Question: i just made this example in jsFiddle for you to understand the issue I'm trying to solve.
I got a draggable box and 3 different areas that are snapped to each-other.
When I start dragging up to put the red box into header, whenever 1px is inside header, header is getting the hoverClass, which is fine... but content shouldn't be getting the hoverClass, only header. Same applies backwards.
Is there a way to apply the hoverClass to only one area at a time? And not all the areas that you're over?
I don't want this to happen:

Some Code
HTML
'''
<div id="page-wrapper">
<div id="header" class="global-region"></div>
<div id="content" class="global-region"></div>
<div id="footer" class="global-region"></div>
</div>
<div class="block"></div>
'''
JS
'''
$(".block").draggable();
$(".global-region").droppable({
hoverClass: "hoverArea",
tolerance: "touch",
revert: true
});
'''
CSS
'''
body {
margin: 0 auto;
background-color: #eee;
}
#page-wrapper {
width: 100%;
display: block;
margin: 0 auto;
}
#header {
width: 500px;
height: 100px;
background-color: white;
border: 1px dashed #ddd;
}
#content {
width: 500px;
height: 300px;
background-color: white;
border-left: 1px dashed #ddd;
border-right: 1px dashed #ddd;
}
#footer {
width: 500px;
height: 100px;
background-color: white;
border: 1px dashed #ddd;
}
.block {
height: 100px;
width: 100px;
background-color: red;
position: absolute;
z-index: 100;
top: 150px;
left: 50px;
}
.hoverArea {
-webkit-box-shadow:inset 0px 0px 0px 2px #f00;
-moz-box-shadow:inset 0px 0px 0px 2px #f00;
box-shadow:inset 0px 0px 0px 2px #f00;
}
'''
And the JSFiddle
<URL>
Don't know if I explained myself properly.
Thanks in advance.
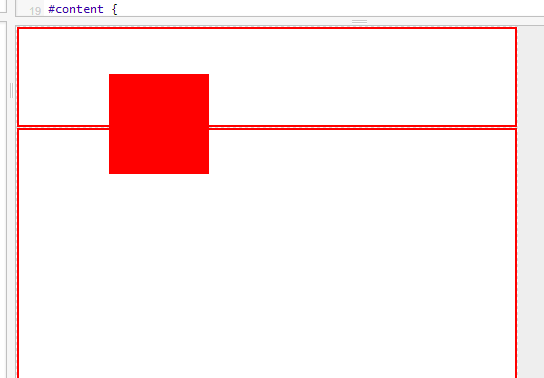
Answer: this is a workaround, may not be the best, but it gives you the desired result: <URL>
'''
$(".block").draggable();
$(".global-region").droppable({
hoverClass: "hoverArea",
tolerance: "touch",
revert: true,
drop: function(event, ui) {
console.log('hi');
},
over: function(event, ui) {
console.log('im hovering!!');
$('.hoverArea').not(this).removeClass('hoverArea');
},
out: function(event, ui){
if($(this).attr('id')!='content'){
$('.global-region').eq(1).addClass('hoverArea');
}
}
});
'''